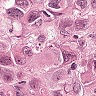
Metastatic tissue present: yes